Chest X-ray. View position: AP
Patient age: 46
Patient sex: M
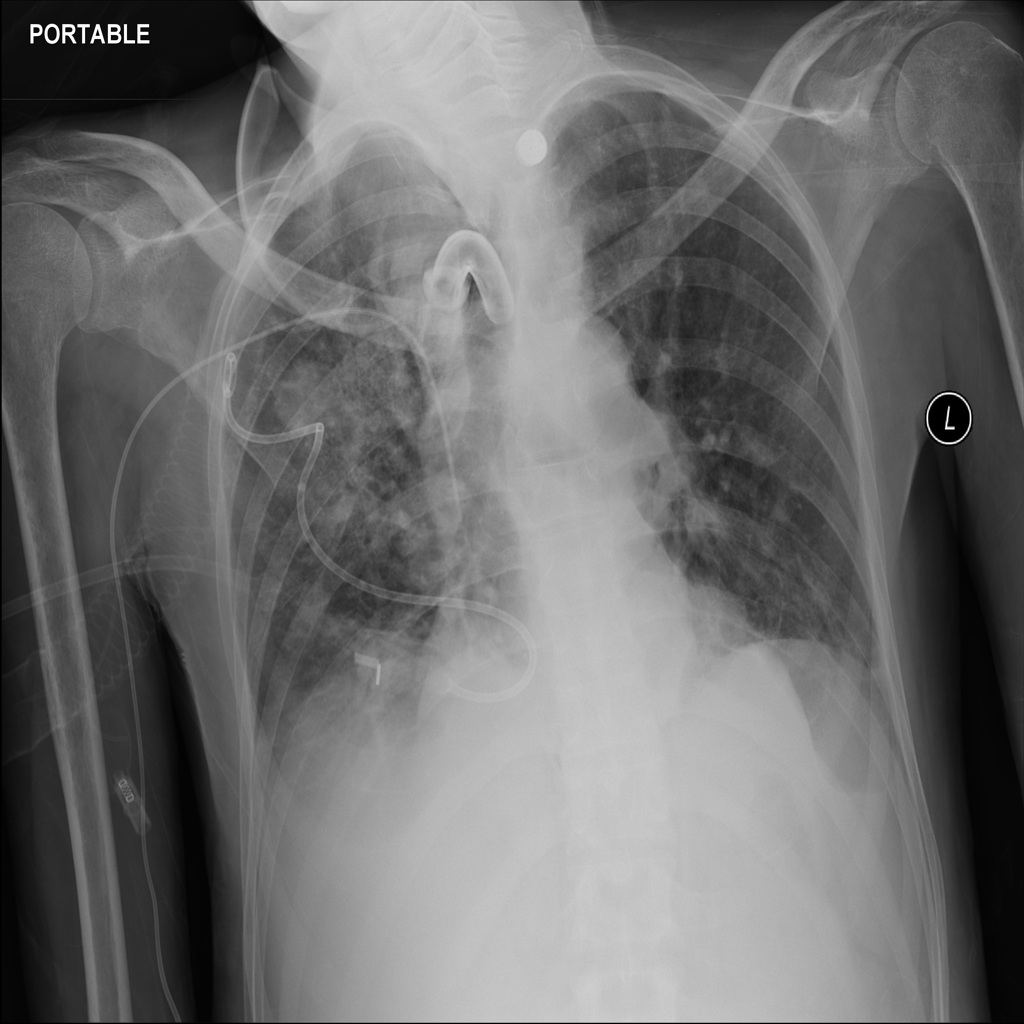
Finding: Pneumothorax